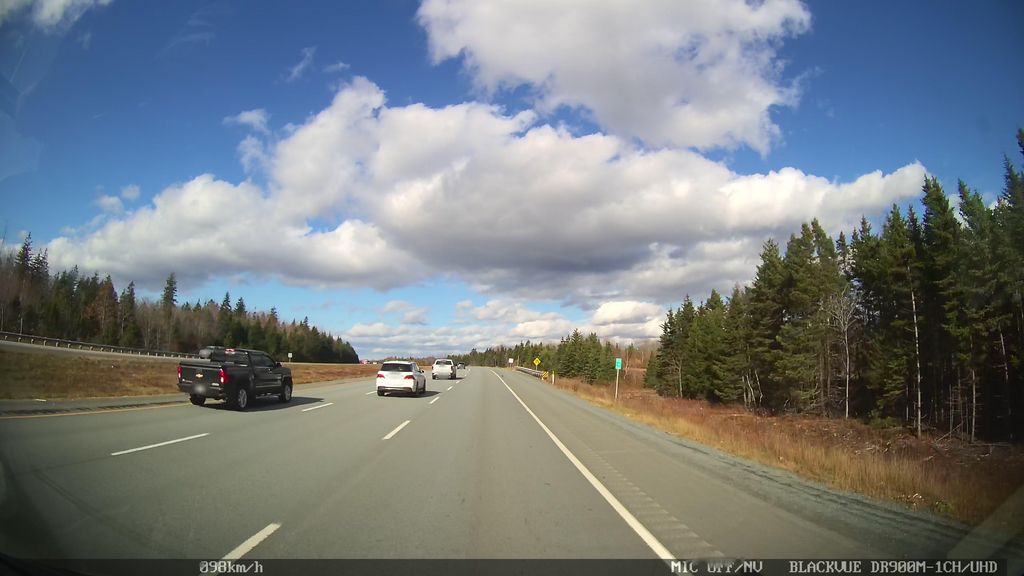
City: halifax